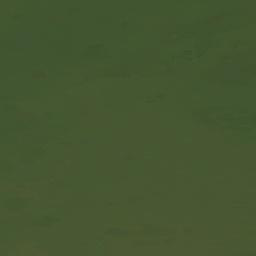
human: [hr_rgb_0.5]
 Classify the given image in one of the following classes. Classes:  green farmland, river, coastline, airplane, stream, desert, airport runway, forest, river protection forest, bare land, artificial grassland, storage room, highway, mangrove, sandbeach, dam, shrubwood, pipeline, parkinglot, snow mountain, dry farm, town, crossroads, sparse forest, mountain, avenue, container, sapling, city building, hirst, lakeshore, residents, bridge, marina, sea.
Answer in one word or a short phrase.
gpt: sea